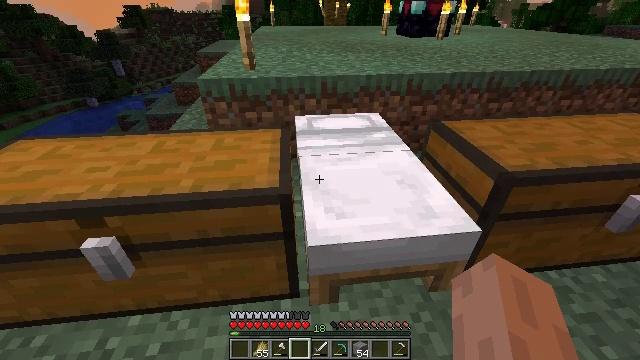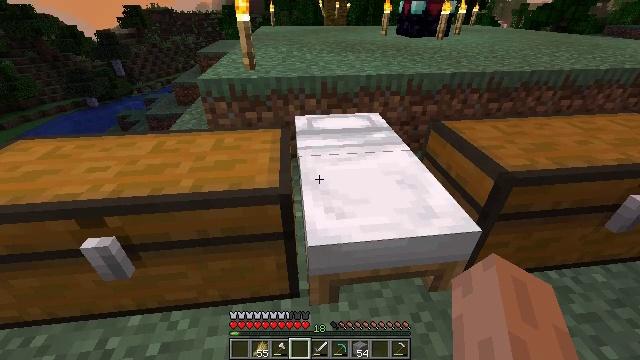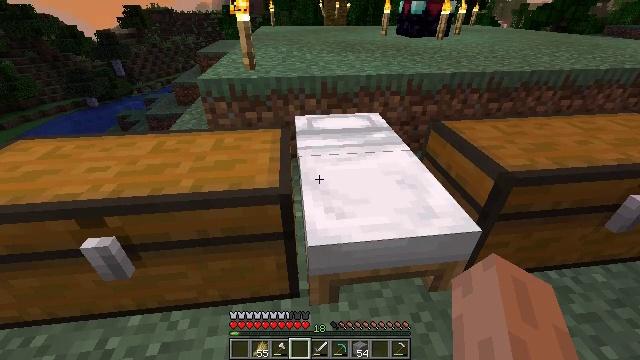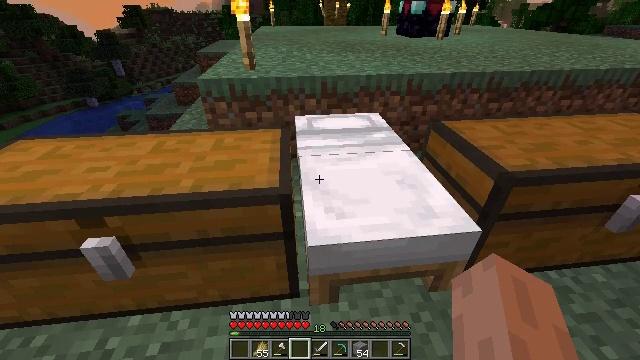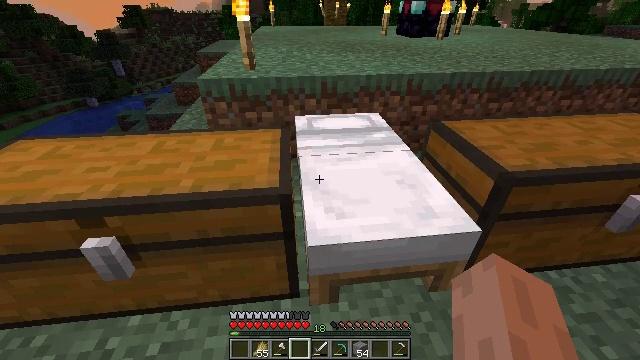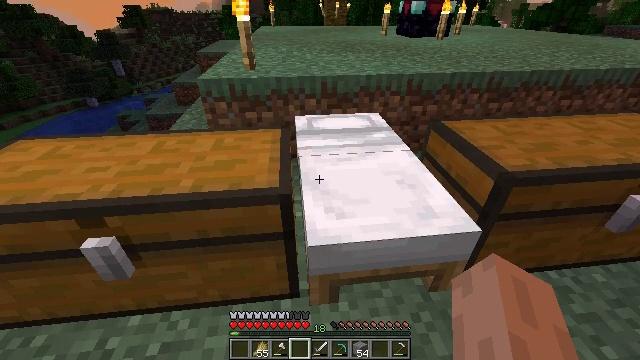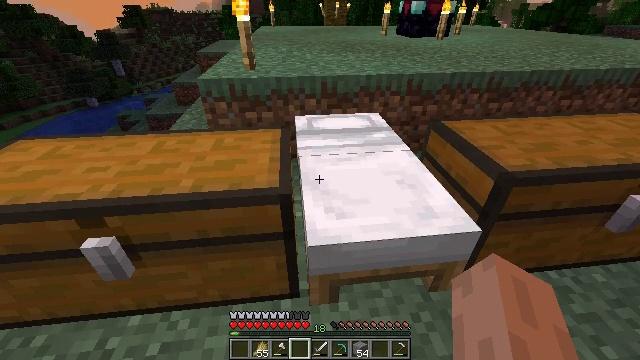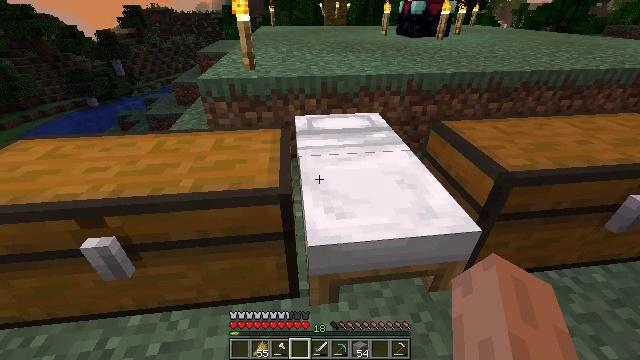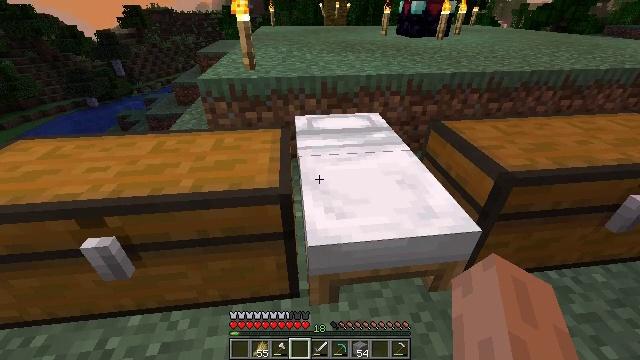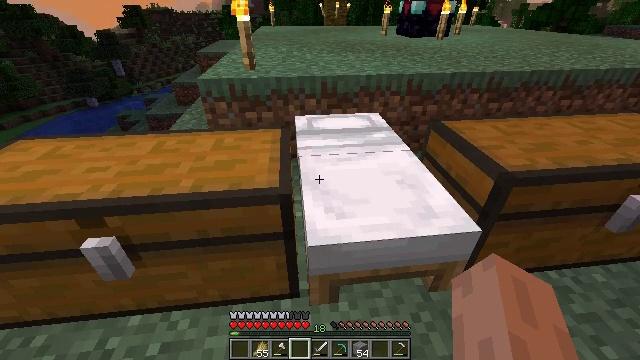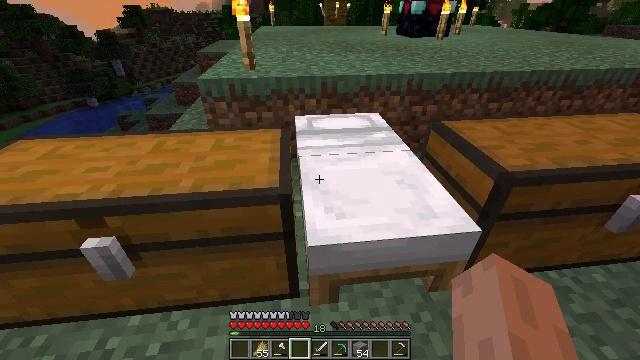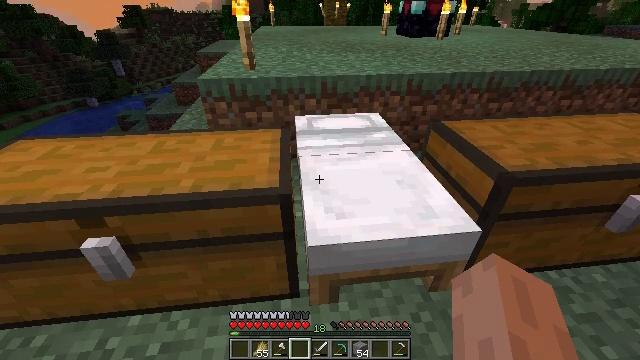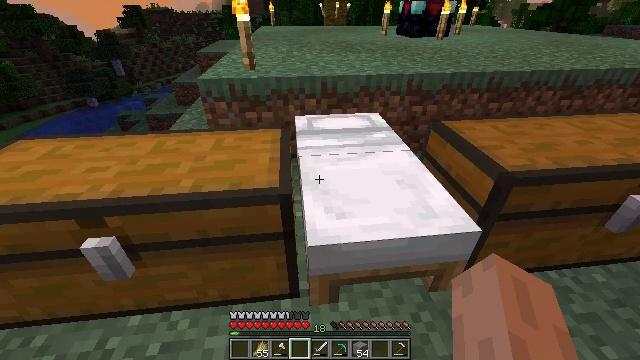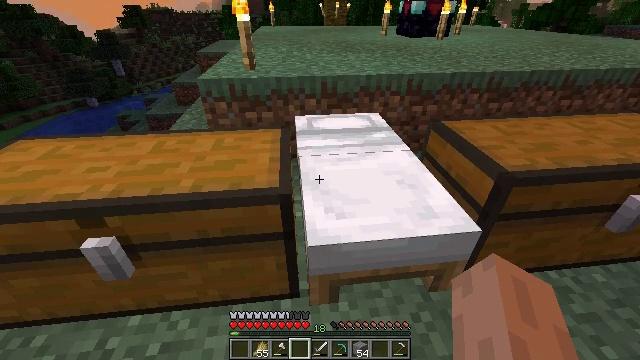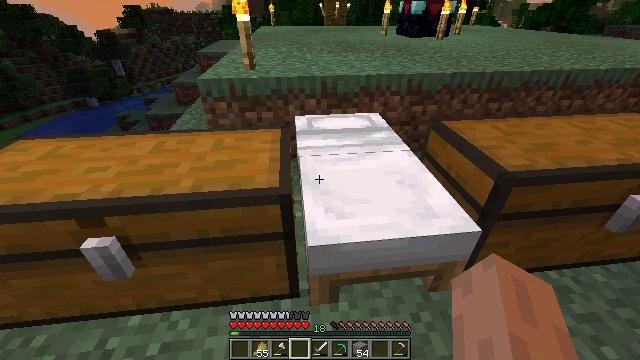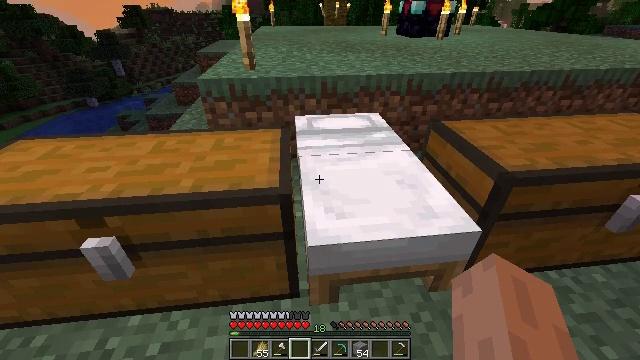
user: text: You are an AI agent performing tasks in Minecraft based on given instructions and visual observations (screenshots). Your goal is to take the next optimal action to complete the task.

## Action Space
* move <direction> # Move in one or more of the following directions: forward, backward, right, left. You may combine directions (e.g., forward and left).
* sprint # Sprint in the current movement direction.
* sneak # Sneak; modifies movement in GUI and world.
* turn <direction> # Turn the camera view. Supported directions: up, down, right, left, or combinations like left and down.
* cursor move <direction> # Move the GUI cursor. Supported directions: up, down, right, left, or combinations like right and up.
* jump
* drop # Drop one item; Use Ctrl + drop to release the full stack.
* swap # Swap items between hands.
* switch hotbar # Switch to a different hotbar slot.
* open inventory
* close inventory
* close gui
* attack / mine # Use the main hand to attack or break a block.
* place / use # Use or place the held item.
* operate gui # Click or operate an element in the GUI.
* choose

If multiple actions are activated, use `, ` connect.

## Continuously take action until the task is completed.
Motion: motion action
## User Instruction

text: Craft a jungle fence gate.
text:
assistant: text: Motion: no_op
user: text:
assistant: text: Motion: no_op
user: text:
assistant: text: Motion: no_op
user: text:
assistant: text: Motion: no_op
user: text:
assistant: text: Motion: no_op
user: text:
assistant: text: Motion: no_op
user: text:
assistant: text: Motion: no_op
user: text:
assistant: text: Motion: no_op
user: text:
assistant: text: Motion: no_op
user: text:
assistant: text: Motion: no_op
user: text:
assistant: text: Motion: no_op
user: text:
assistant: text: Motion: no_op
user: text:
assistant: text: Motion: no_op
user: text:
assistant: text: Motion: no_op
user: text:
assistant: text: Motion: no_op
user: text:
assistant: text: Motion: no_op
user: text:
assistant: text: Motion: no_op
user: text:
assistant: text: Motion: no_op
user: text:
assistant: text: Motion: no_op
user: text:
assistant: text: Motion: no_op
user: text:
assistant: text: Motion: no_op
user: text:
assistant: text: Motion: no_op
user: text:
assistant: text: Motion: no_op
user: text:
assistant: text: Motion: no_op
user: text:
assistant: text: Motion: no_op
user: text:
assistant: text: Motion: no_op
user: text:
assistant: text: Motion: no_op
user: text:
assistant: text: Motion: no_op
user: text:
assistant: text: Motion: no_op
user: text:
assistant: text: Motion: no_op